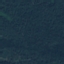
Land use / land cover class: Forest